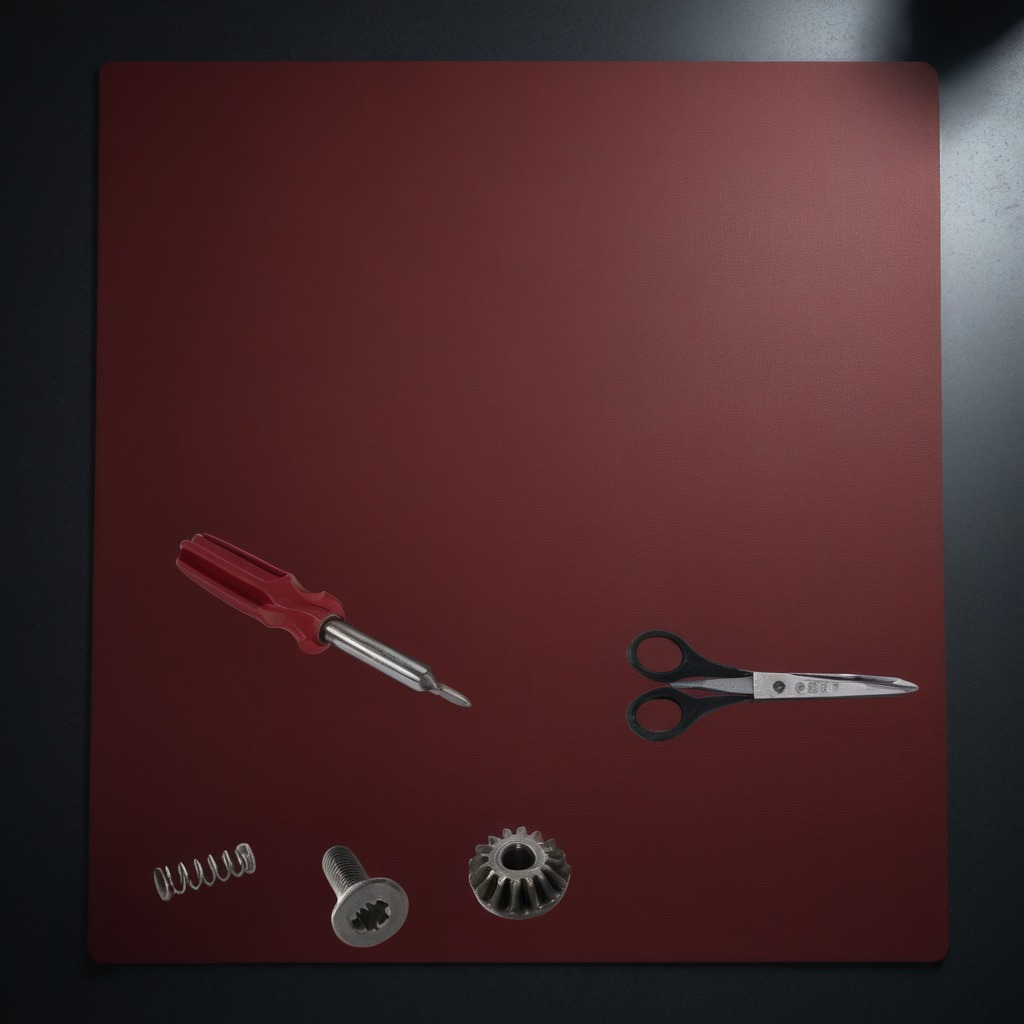
A metal gear with teeth, a metal machine screw, a coiled metal spring, a screwdriver, and a pair of scissors are lying on the clean granite tabletop inside a workshop at night dim ambient light soft shadows worn but beneath the mat.